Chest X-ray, AP view. Patient: 75 years old, sex M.
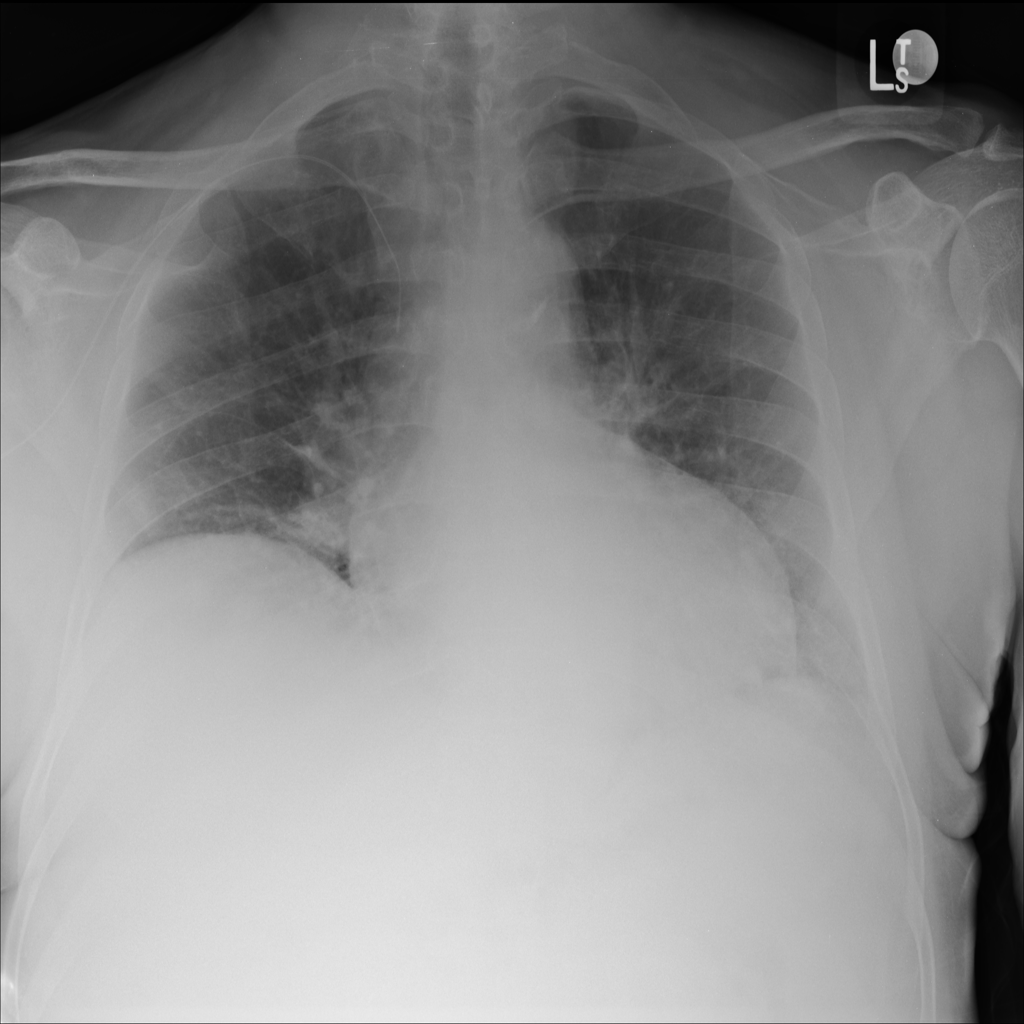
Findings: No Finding